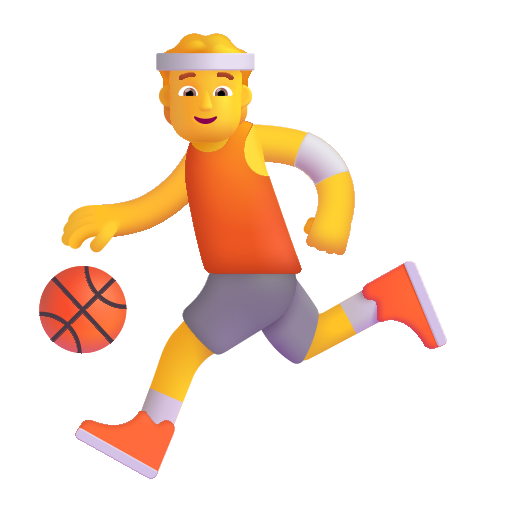
person bouncing ball color default